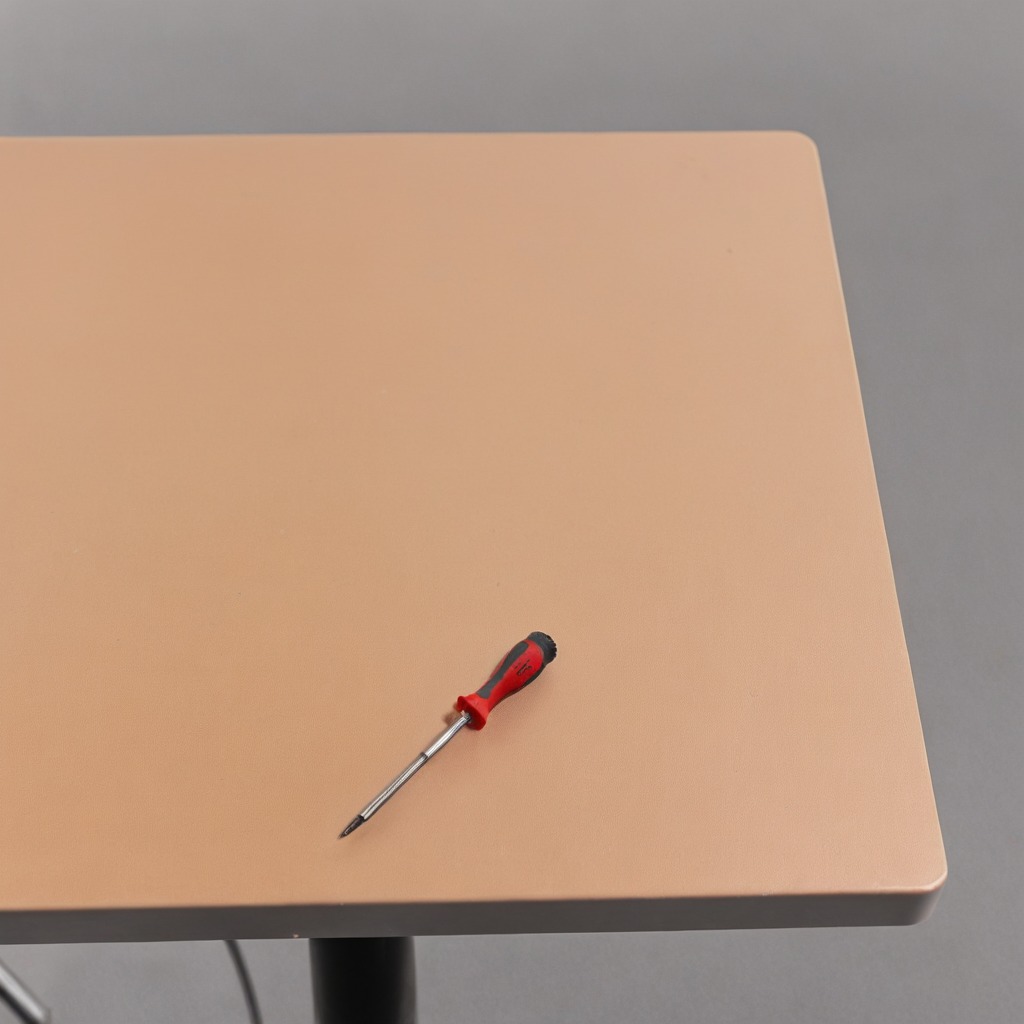
A screwdriver lies on a table in a temporary outdoor tool station.